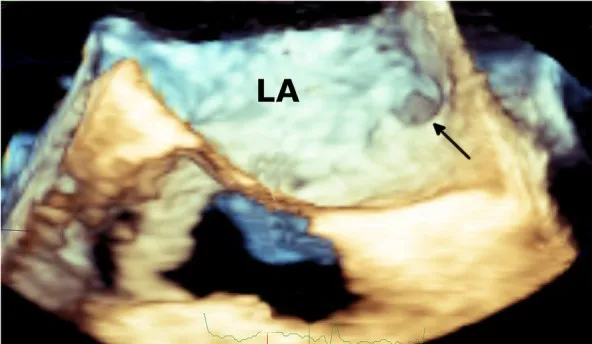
3D reconstruction of the TEE image of the left side of the interatrial septum to visualize the sessile thrombus (arrows) adherent to the septum and arising from the left atrial septal pouch.
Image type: radiology (ultrasound)